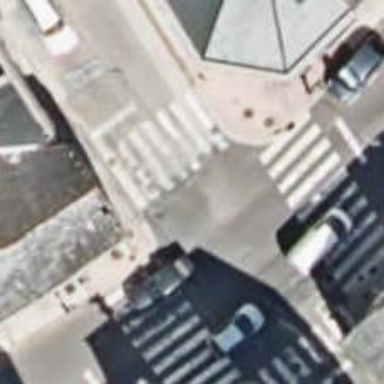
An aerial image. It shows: Road crossing with traffic signals.